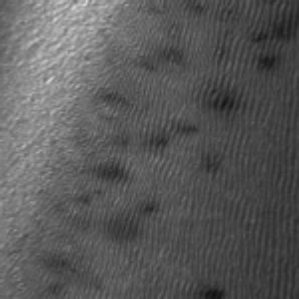
Label: frost